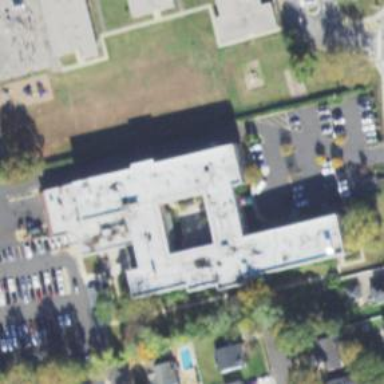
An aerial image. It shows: Healthcare facility identified as hospital.